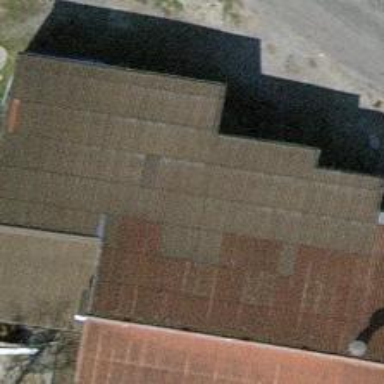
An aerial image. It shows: View of roof of building.